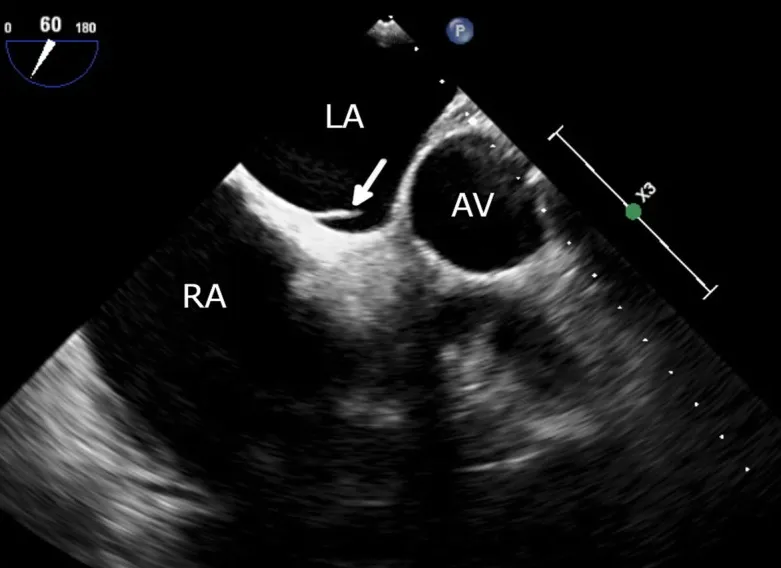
Follow-up TEE showing LASP opening into the left atrium with complete resolution of thrombus after 3 months of oral anticoagulation.
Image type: radiology (ultrasound)